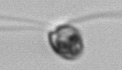
Label: flagellate_morphotype1